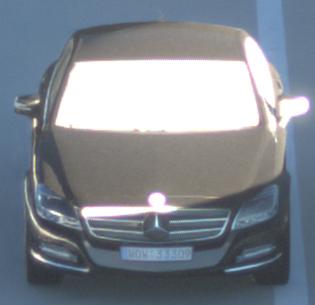
Make: Mercedes-Benz
Model: CLS Coupé 350
Detailed model: CLS-Class (218) Coupé
Model produced from: 2011/01
Model produced until: 2014/07
Doors: 4
Color: black
Road condition: dry road
Daytime: sunrise or sunset
Contrast: high contrast